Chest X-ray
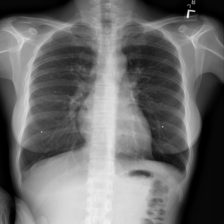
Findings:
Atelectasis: negative
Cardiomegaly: negative
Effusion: negative
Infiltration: negative
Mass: negative
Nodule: negative
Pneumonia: negative
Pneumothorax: negative
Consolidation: negative
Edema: negative
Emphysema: negative
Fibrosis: negative
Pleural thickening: negative
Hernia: negative